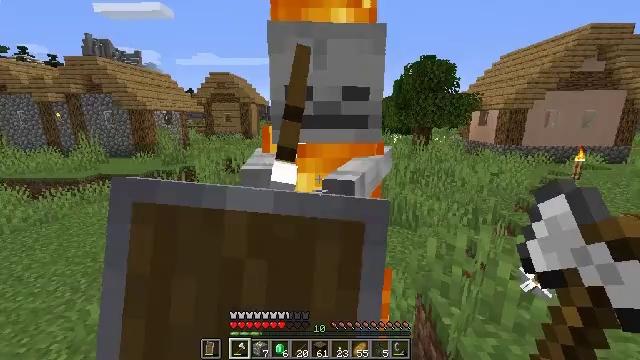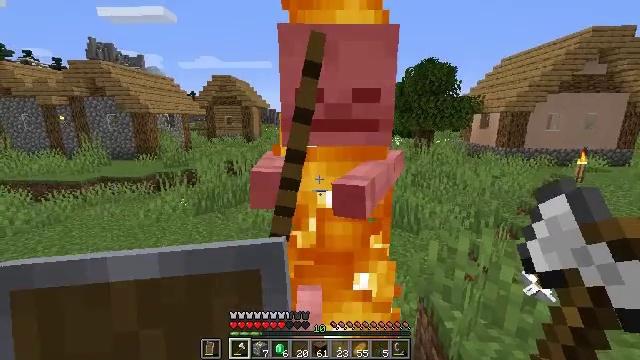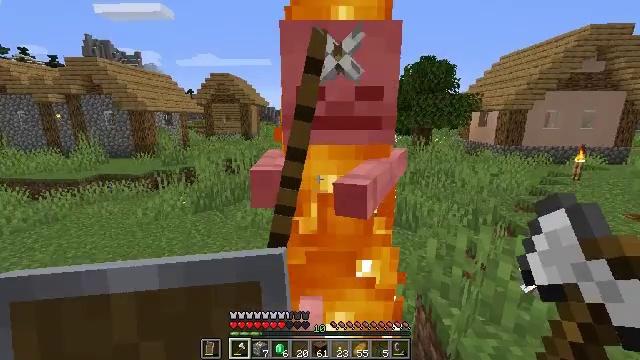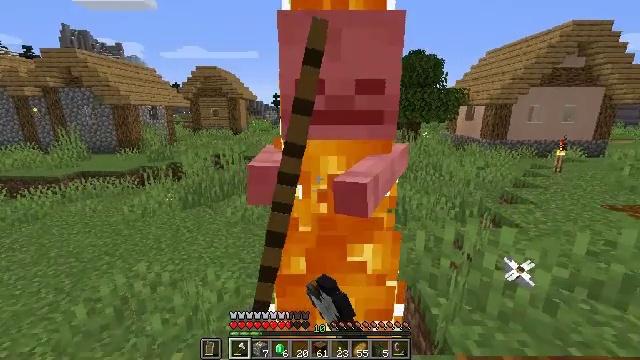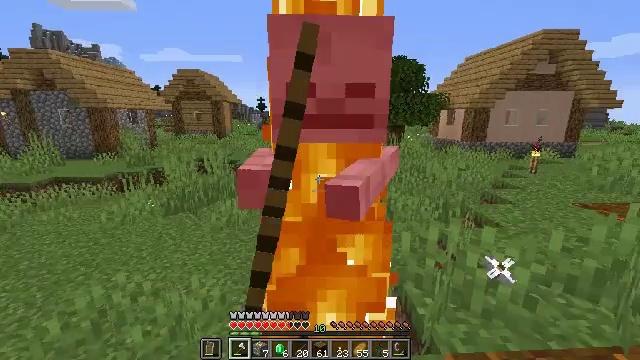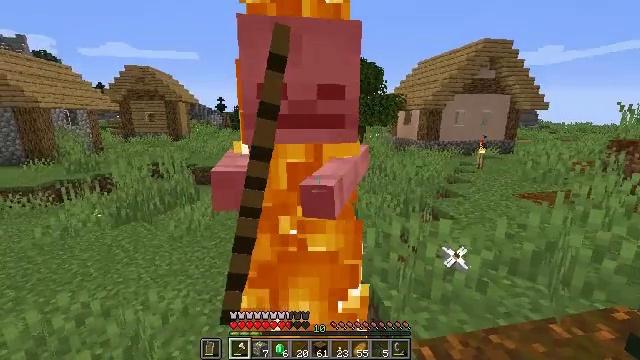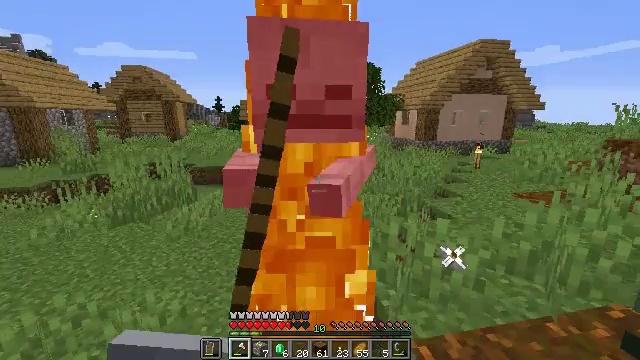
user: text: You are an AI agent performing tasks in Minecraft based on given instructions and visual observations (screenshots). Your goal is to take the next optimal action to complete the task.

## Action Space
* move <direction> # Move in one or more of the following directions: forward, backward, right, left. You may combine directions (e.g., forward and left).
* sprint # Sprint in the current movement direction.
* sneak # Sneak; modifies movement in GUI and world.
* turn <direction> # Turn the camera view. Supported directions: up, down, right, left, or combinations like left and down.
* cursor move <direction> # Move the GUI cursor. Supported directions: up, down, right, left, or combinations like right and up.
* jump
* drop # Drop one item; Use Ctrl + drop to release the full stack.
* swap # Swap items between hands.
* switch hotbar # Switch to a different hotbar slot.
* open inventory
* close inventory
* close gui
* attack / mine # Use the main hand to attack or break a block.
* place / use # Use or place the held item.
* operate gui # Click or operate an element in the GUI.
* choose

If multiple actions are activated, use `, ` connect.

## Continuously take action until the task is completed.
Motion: motion action
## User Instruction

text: Hunt the skeleton.
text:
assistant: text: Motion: no_op
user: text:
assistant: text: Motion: attack / mine
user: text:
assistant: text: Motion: turn right and down, attack / mine
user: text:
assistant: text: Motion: turn right, attack / mine
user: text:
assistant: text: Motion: turn right
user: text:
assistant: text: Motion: use / place
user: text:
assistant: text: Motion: use / place